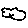
Label: cloud